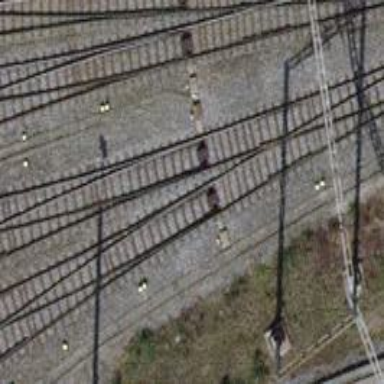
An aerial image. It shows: Railway switch.